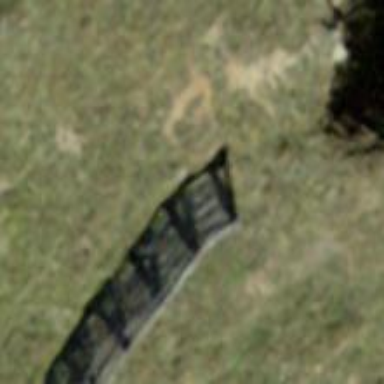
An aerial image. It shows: Avalanche protection barrier.